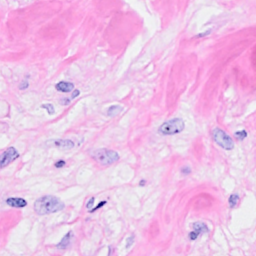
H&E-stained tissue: Breast